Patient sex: F
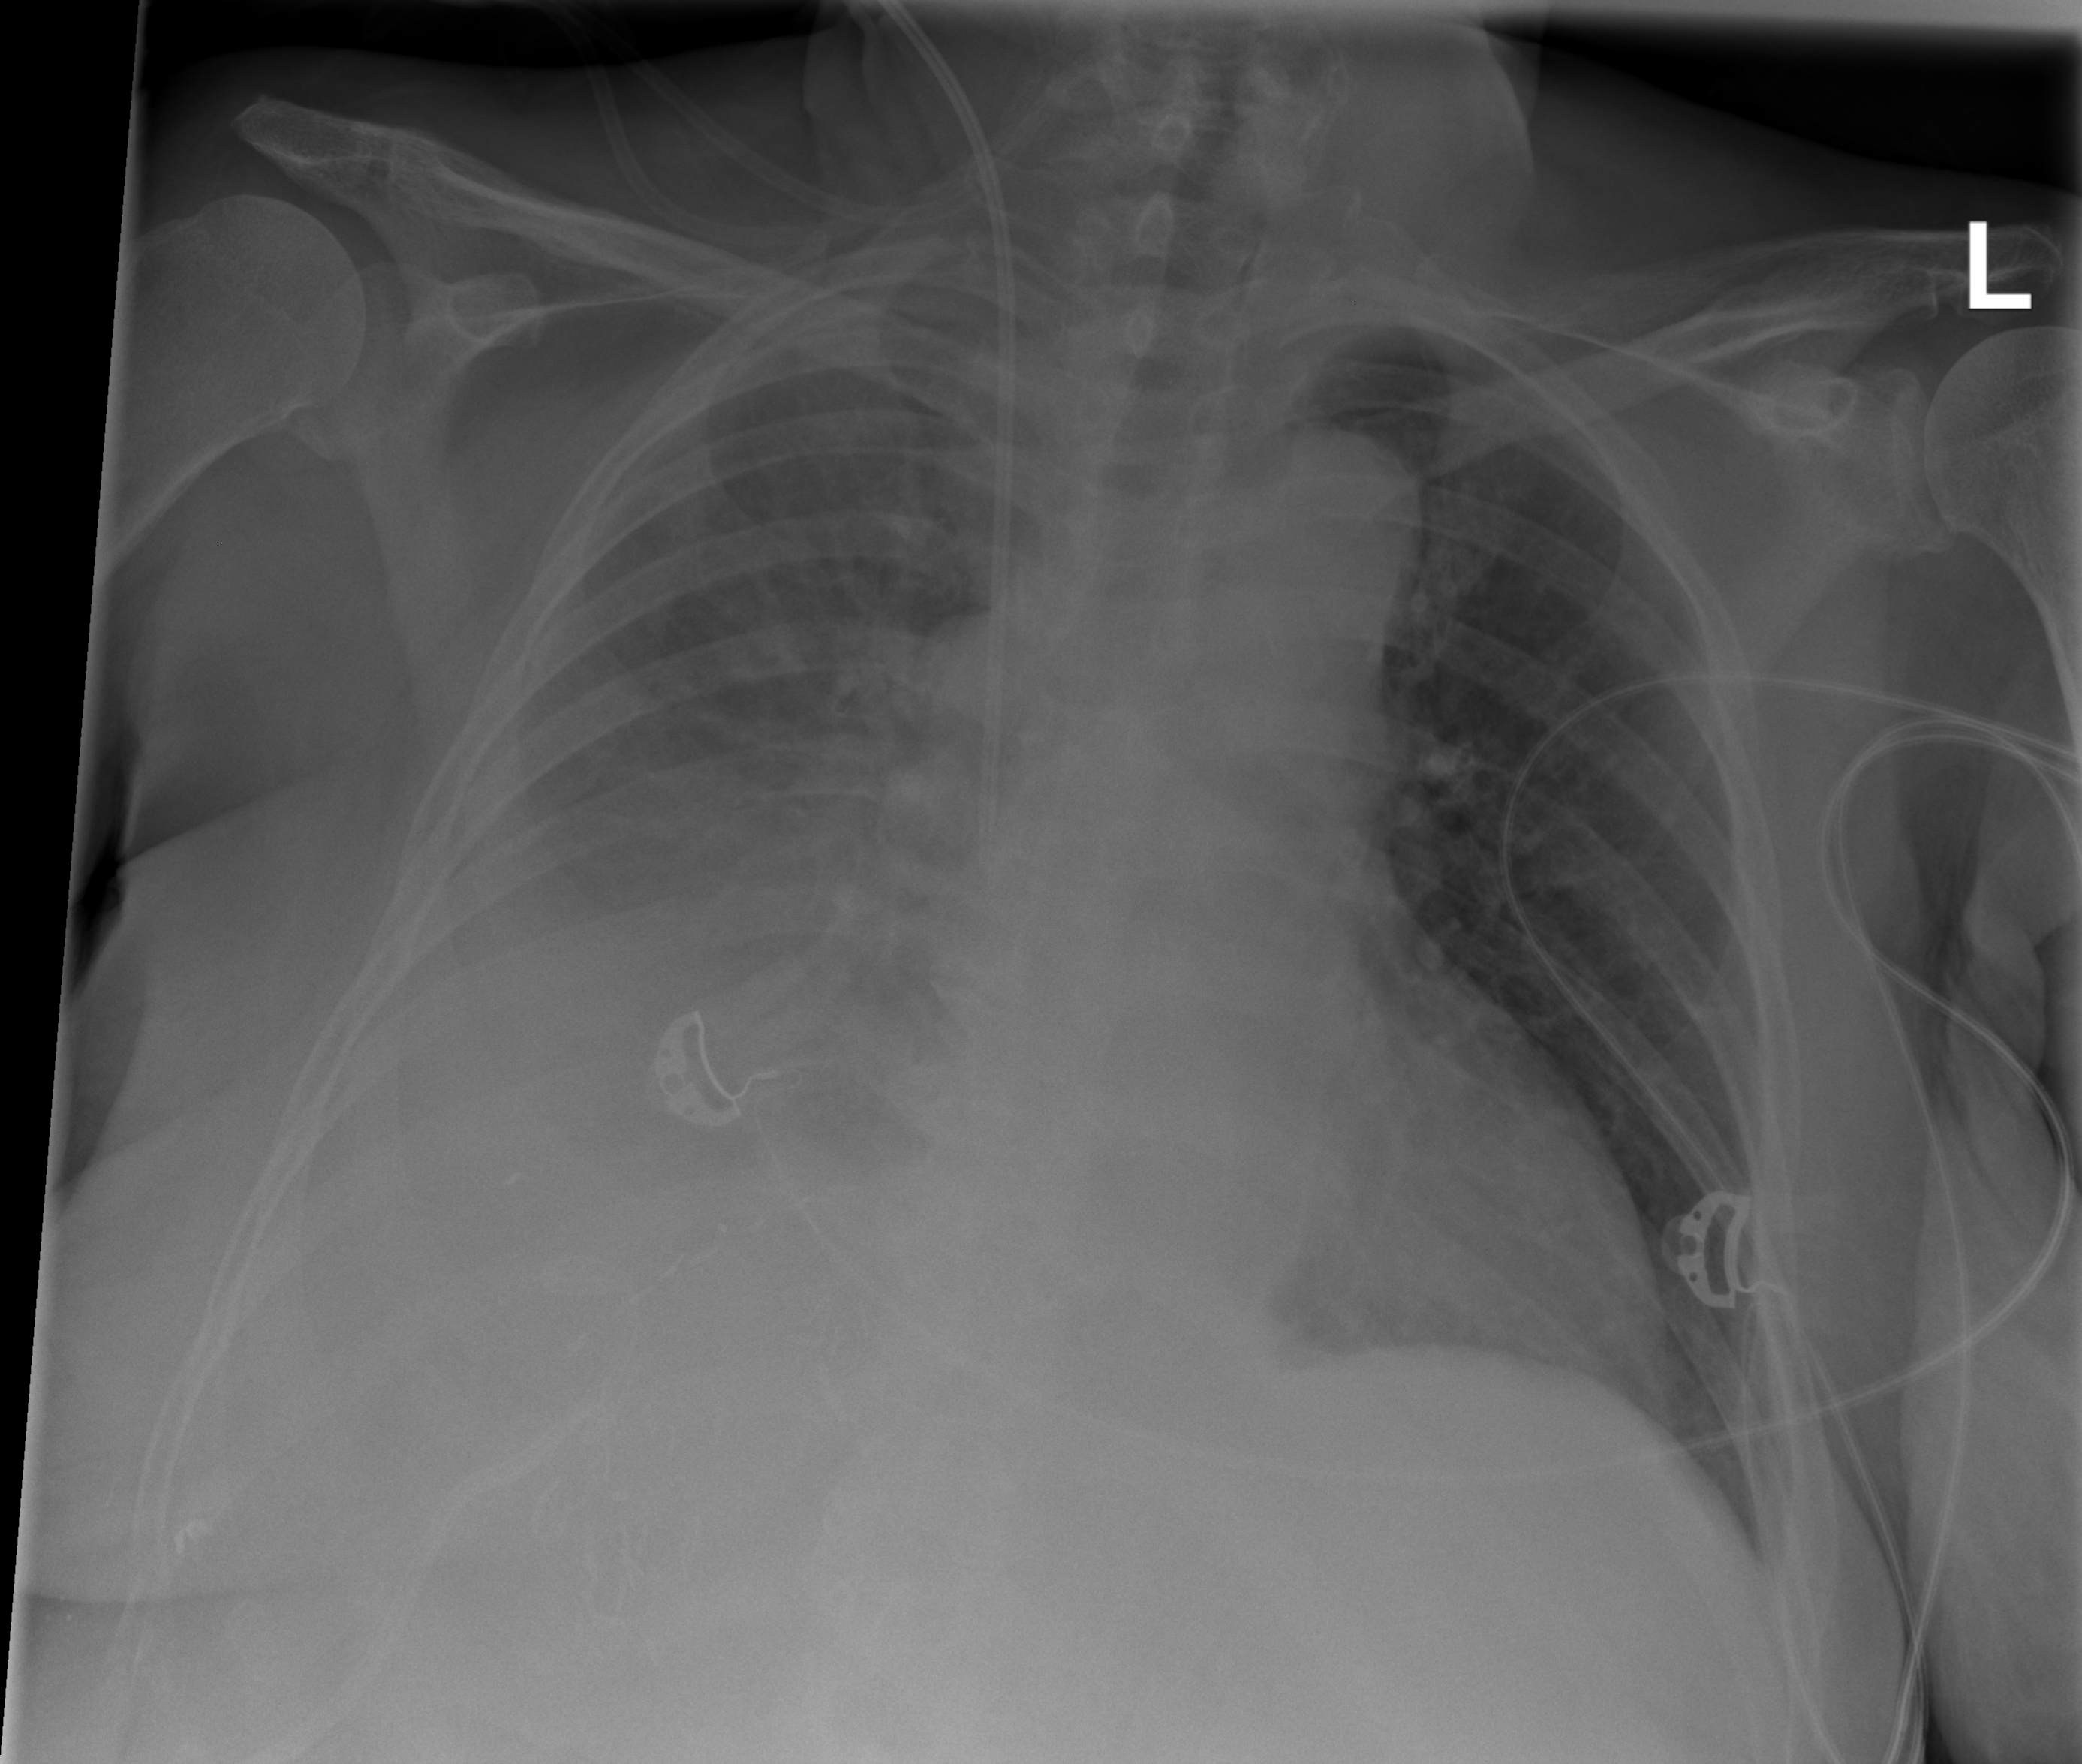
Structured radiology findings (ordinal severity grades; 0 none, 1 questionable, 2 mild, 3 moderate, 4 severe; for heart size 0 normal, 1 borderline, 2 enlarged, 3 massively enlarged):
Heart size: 0
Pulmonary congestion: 0
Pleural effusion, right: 3
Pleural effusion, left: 0
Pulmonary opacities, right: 2
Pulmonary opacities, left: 0
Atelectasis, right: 2
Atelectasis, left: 0